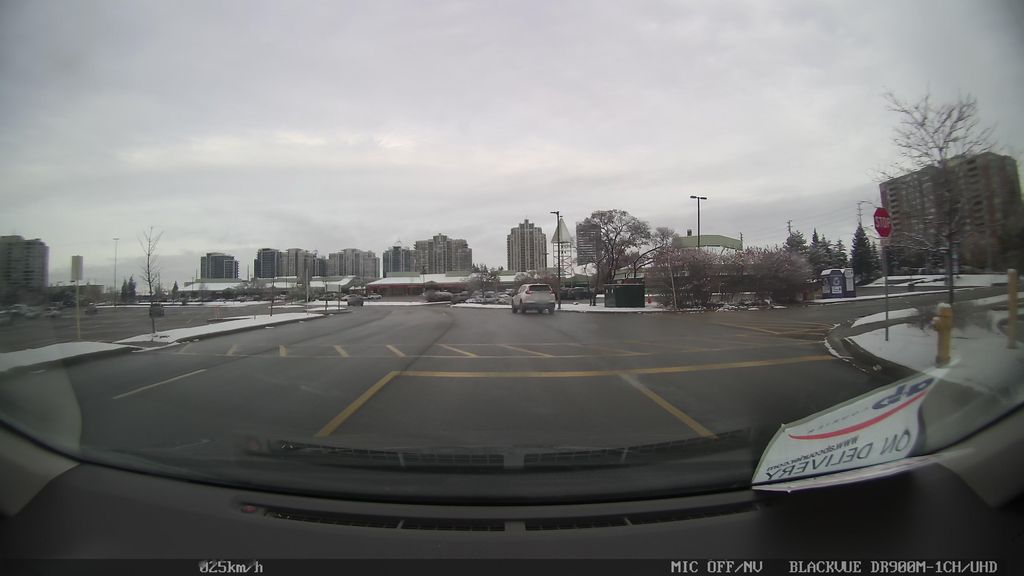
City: toronto